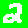
Digit: 2